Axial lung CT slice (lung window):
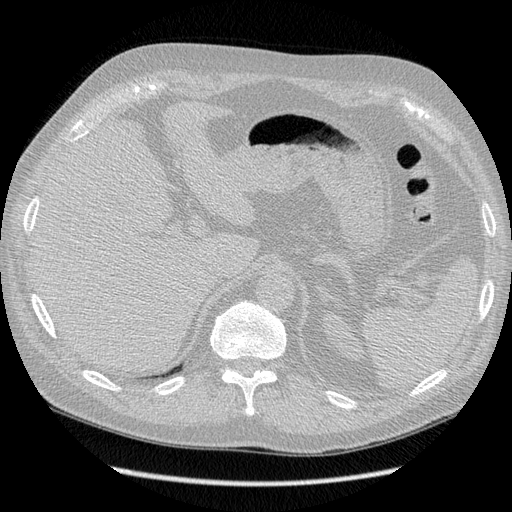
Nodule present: no